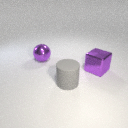
large purple metal cube behind large gray rubber cylinder